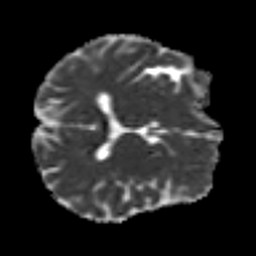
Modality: MD
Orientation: axial
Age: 48
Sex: male
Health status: ill
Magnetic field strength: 3 T
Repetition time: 9 s
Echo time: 0.093 s